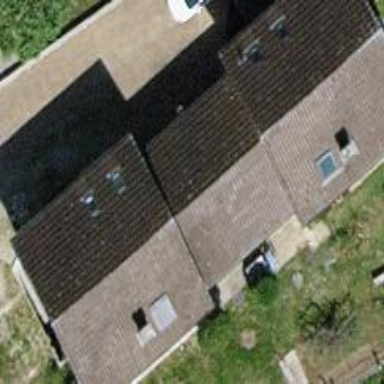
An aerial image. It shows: Group of garages.